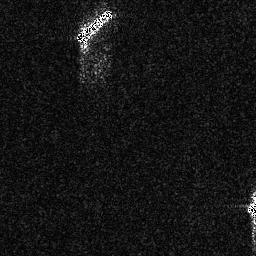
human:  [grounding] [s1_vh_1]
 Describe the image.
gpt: In the satellite image, there is  <ref>1 medium ship </ref> <box>[[29, 2, 44, 16, 0]]</box> located at top.